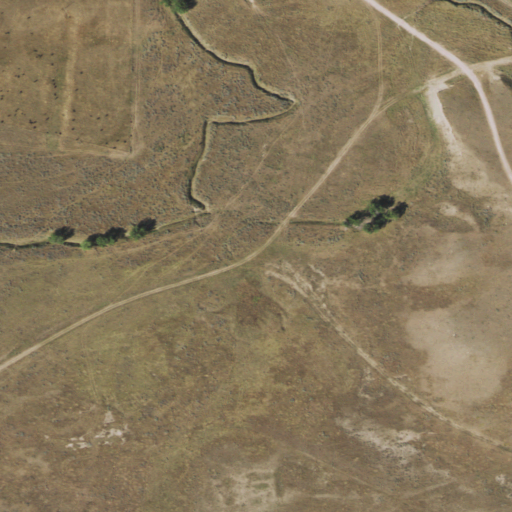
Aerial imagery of valley in Wyoming named Telephone Draw containing grassland, shrub, and herbaceous wetlands